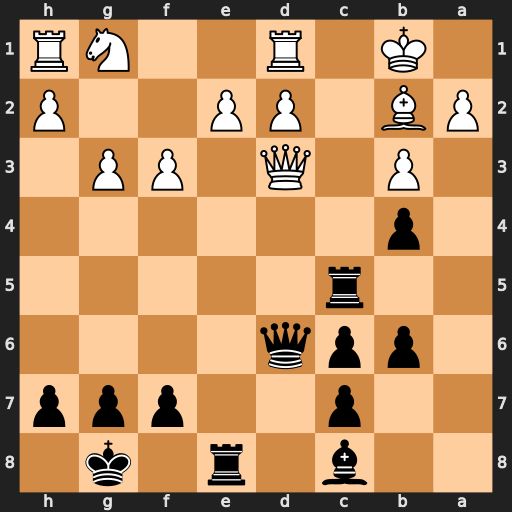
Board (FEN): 2b1r1k1/2p2ppp/1ppq4/2r5/1p6/1P1Q1PP1/PB1PP2P/1K1R2NR
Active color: b
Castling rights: -
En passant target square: -
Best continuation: Bf5 Qxf5 Rxf5